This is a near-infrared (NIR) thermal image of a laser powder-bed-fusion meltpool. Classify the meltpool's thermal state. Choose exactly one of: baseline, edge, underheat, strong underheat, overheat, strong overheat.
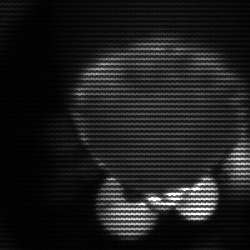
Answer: edge